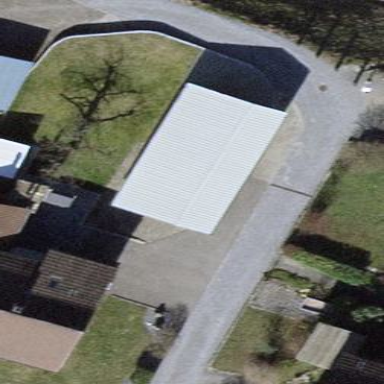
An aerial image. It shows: Garage building.